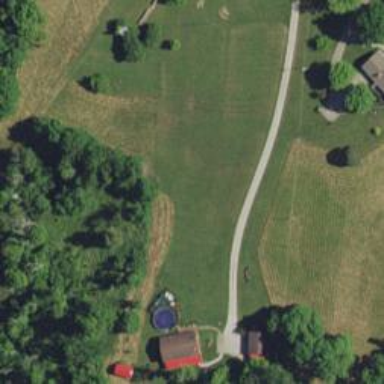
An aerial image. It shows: Driveway leading to service road.